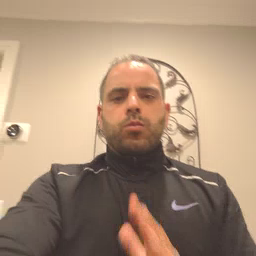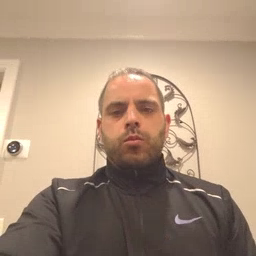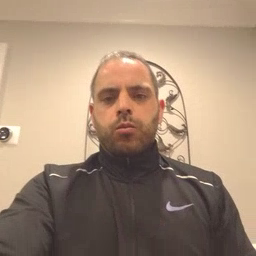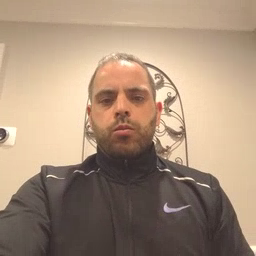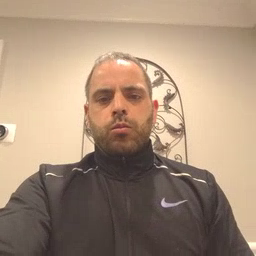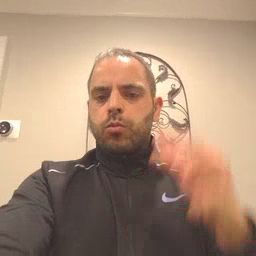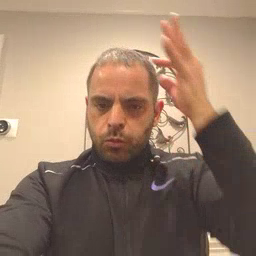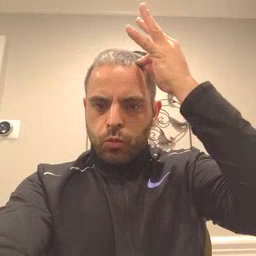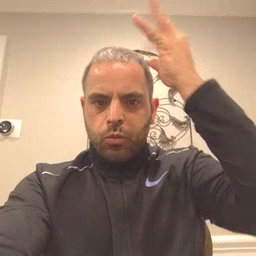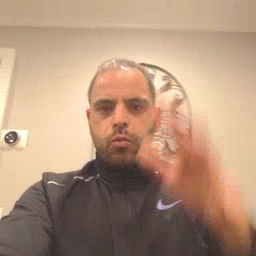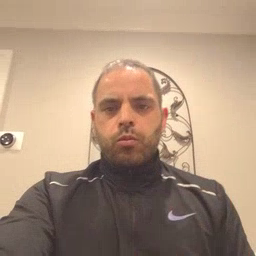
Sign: hair